Field crop: maize
Growth stage: 2
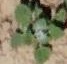
Species: chenopodium